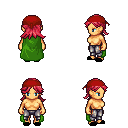
a pixel art fantasy rpg character, female body template, human, tanned skin, green cape, metal pants, ruby red loose hair, red bandana, black slippers, four views (front, back, left, right), 2x2 character sprite sheet, small pixel art, hard edges, no anti-aliasing